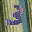
Label: 3